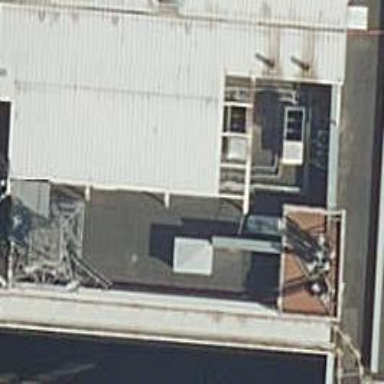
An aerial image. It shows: Commercial building.